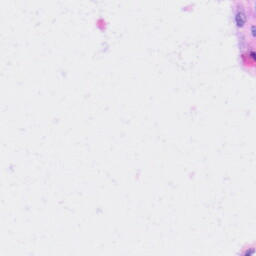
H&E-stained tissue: Liver